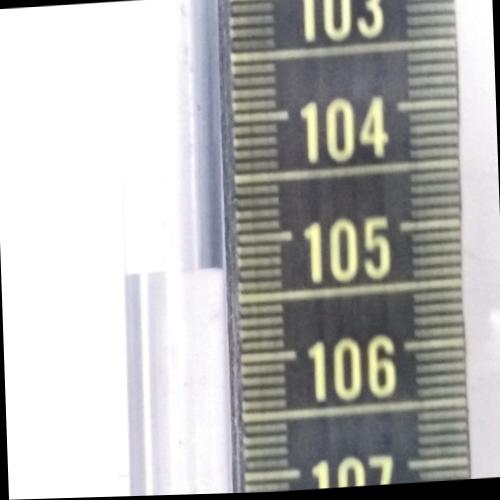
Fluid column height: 105.3 cm